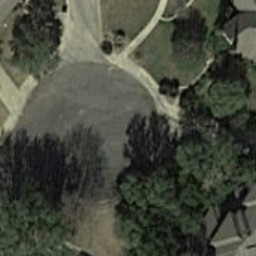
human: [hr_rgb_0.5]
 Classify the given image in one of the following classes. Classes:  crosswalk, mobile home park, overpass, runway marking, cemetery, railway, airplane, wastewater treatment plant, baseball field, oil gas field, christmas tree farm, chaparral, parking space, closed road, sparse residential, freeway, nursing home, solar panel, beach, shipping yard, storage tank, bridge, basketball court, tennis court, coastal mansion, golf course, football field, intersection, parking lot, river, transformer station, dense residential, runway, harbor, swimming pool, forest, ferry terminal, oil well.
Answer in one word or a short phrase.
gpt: closed road